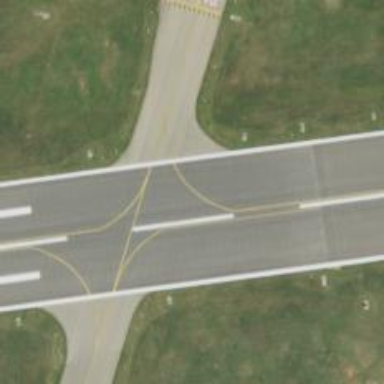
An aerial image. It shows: View of taxiway at the airport.